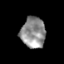
Tissue: skin
Cell type: T cells
Senescence score: 0.2811
Nuclear area (px): 734
Mean DAPI intensity: 144.49